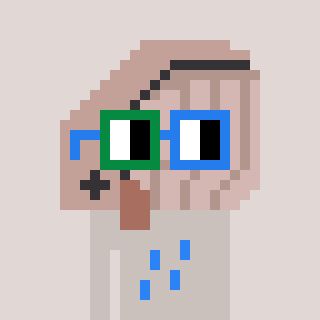
a pixel art character with square green and blue glasses, a whale-shaped head and a foggrey-colored body on a warm background